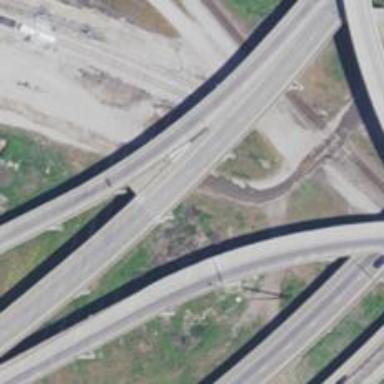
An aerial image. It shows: Motorway bridge.